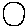
Label: circle